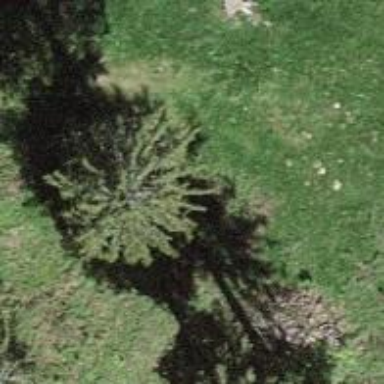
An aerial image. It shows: Beautiful tree in nature.